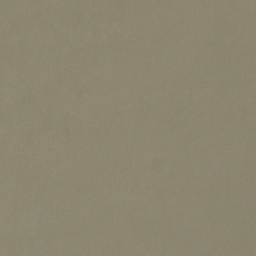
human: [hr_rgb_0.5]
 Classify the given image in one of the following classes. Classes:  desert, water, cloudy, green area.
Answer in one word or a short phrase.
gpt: cloudy